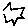
Label: zigzag